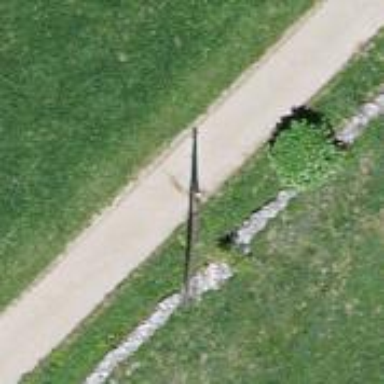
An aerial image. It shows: Power pole.